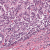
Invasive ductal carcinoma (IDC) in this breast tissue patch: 1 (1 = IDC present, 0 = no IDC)